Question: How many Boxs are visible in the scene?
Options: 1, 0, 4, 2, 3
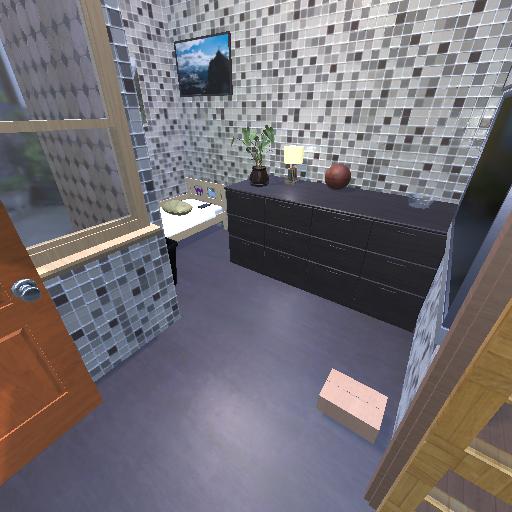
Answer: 1